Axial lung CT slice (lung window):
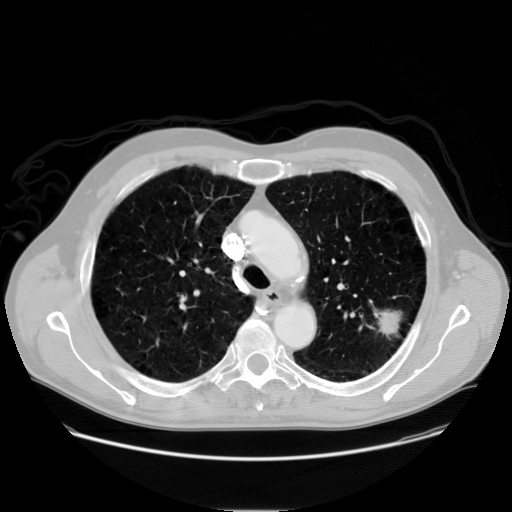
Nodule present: yes
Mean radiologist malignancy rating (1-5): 4.75